Question: Im using the ActionbarSherlock library and with this method I'm replacing the blue line with another color.
I have a different drawable for online, offline and connecting. So setting the color in a xml theme is not an option.
'''
getSupportActionBar().setBackgroundDrawable(getResources().getDrawable(R.drawable.ab_transparent_disconnected));
'''

On my nexus 4 (Android 4.3) this works perfectly and the color of the line changes immediately,
but on my galaxy S2 mini (Android 2.3.6) nothing happens until I open the navigation drawer, then the color changes aswell.
How can I force this refresh of the actionbar so that the color changes immediately on al devices?
Thanks
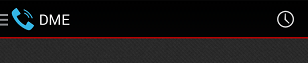
Answer: The solution is to call 'this.supportInvalidateOptionsMenu();' after setting the backgroundDrawable